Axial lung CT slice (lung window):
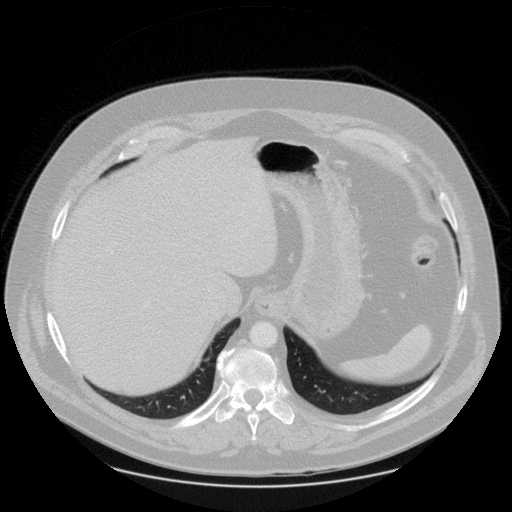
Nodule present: no